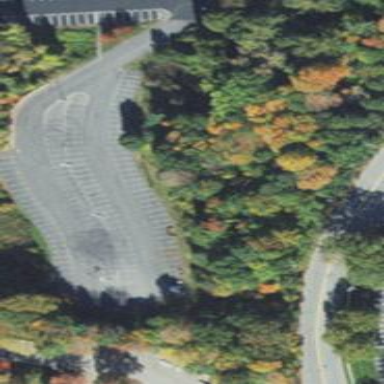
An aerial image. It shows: Parking area with surface.